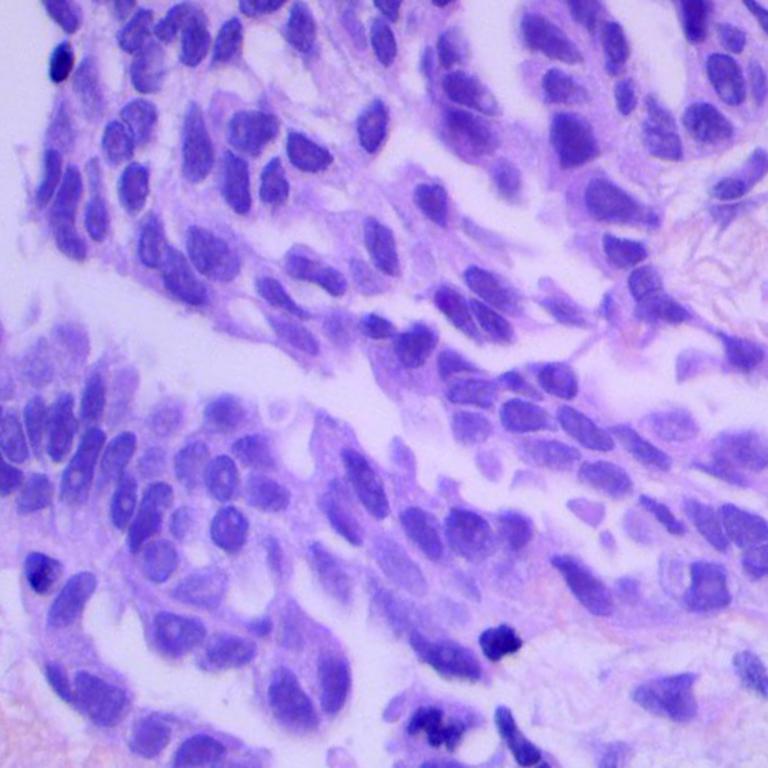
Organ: lung
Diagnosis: adenocarcinomas